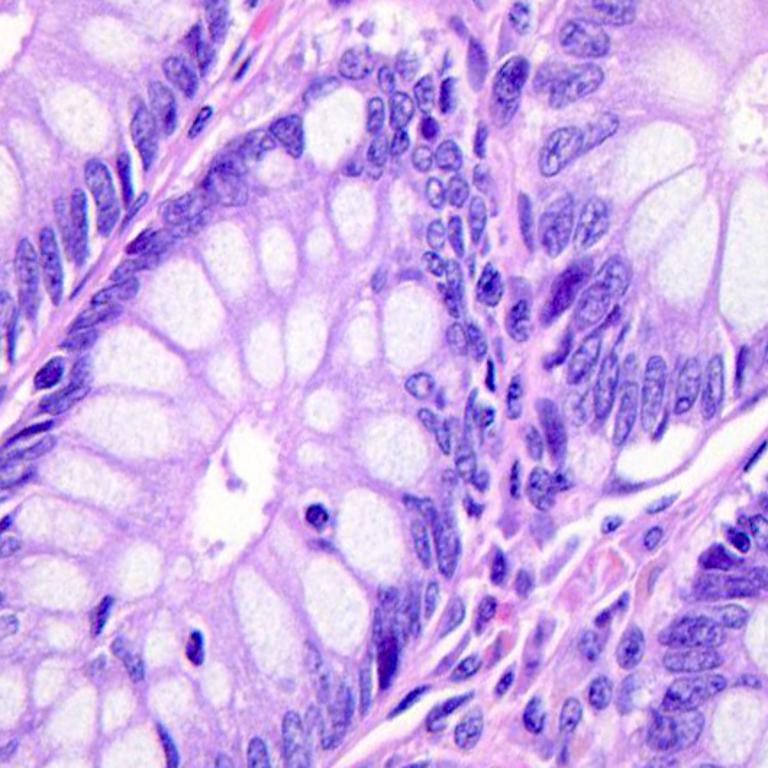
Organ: colon
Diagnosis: benign